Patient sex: F
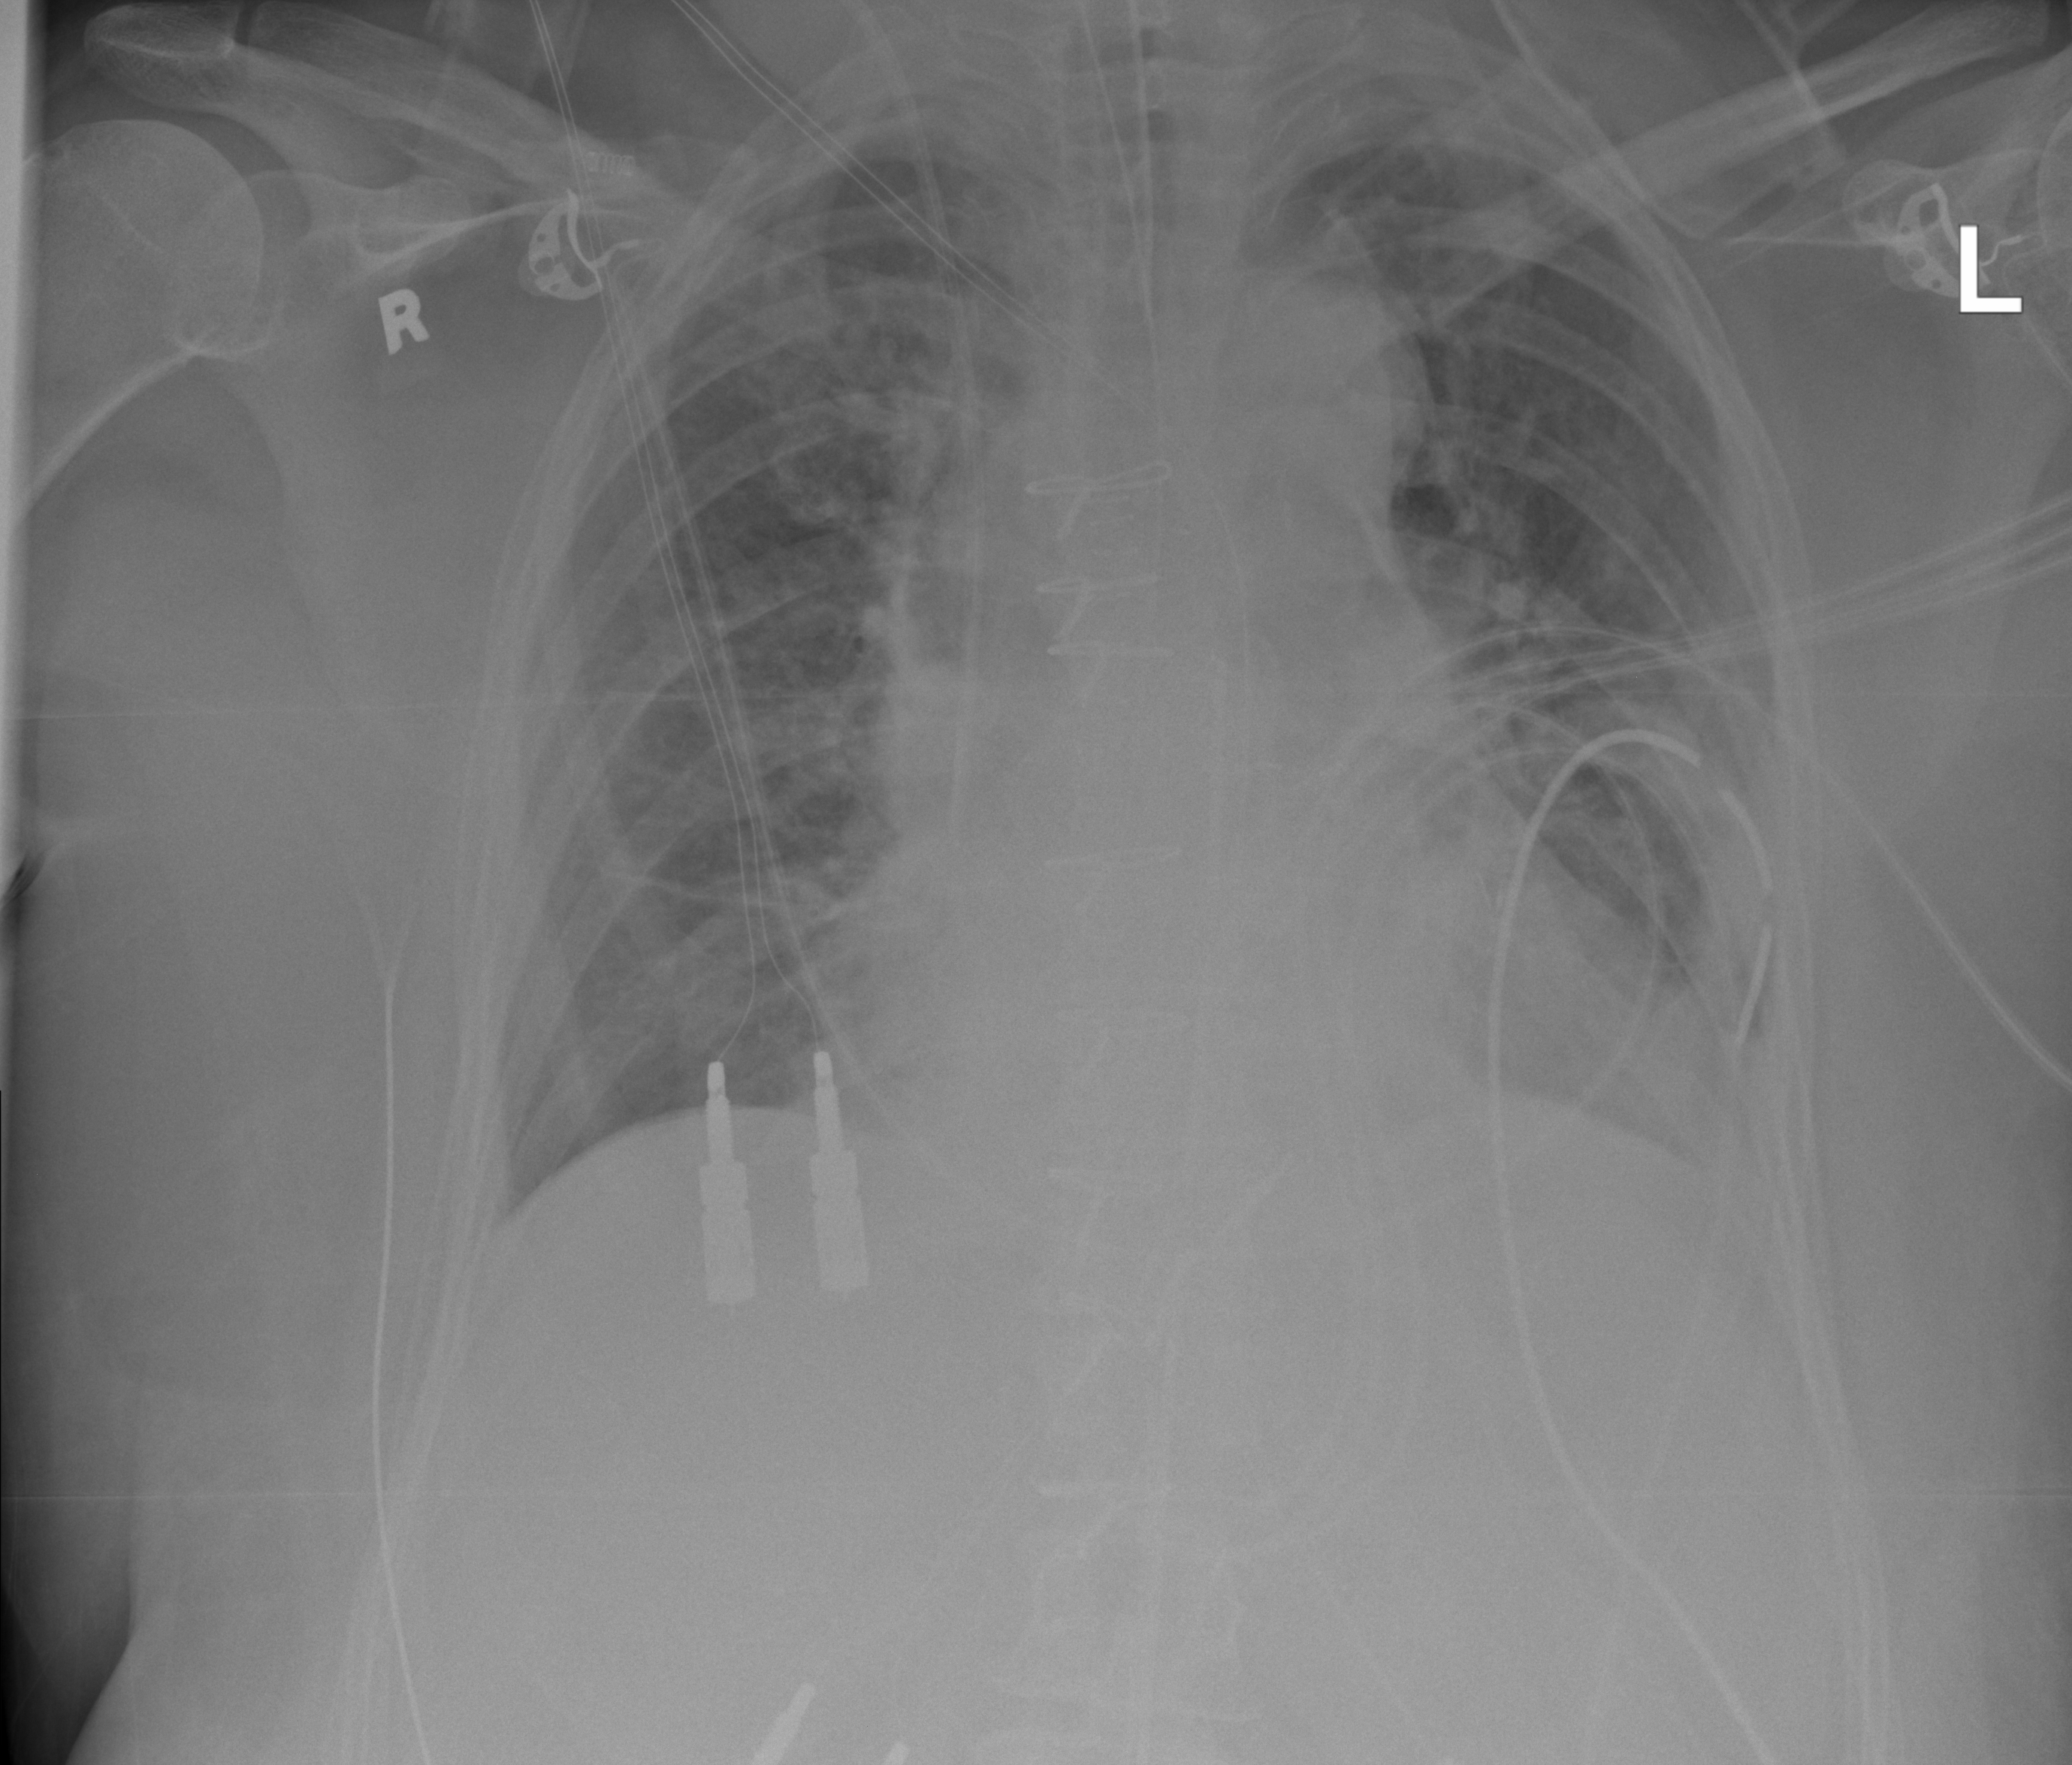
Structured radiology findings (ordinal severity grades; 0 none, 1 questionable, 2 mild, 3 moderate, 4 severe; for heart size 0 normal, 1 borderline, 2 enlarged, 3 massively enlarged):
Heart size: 2
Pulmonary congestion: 2
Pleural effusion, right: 0
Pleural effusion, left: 2
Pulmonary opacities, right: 2
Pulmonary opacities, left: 2
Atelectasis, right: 2
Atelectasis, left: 2